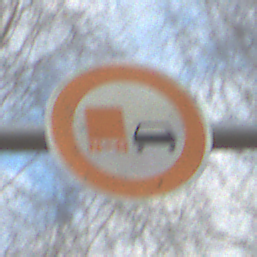
Verkehrszeichen: UeberholverbotKraftfahrzeuge
Umgebung: Outdoor, Nature
Tageszeit: MorningAfternoon
Wetter: PartlyCloudy
Licht: Natural
Jahreszeit: Autumn
Kontrast: LowContrast